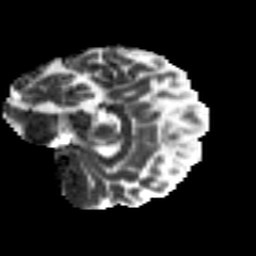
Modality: MD
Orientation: sagittal
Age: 20
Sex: female
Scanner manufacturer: siemens
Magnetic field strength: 3 T
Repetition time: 8.8 s
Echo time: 0.085 s